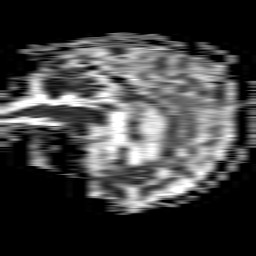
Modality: ADC
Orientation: sagittal
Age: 78
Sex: female
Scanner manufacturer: philips
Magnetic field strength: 1.5 T
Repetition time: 4.6 s
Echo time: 0.08941 s